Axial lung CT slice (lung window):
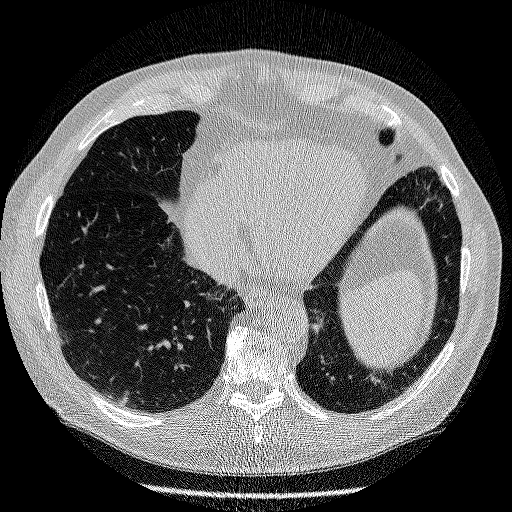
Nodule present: no